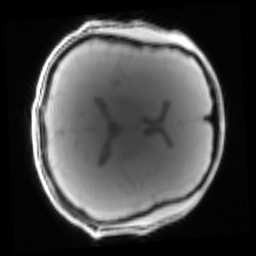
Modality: PDw
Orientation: axial
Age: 25
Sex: male
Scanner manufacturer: siemens
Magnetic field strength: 3 T
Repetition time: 0.25 s
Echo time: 0.00103 s